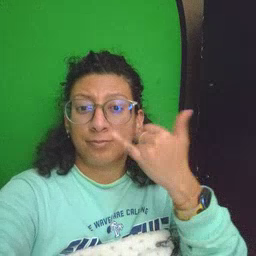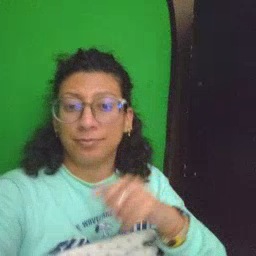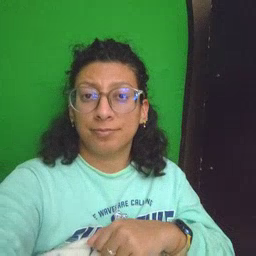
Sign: yellow